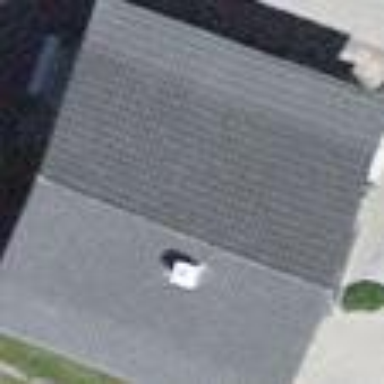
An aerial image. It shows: Residential building with gabled roof.